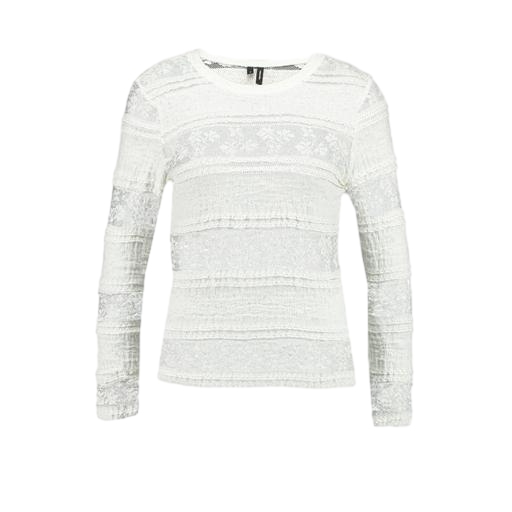
long sleeve lace, long-sleeve t-shirt only macy, white lacy long sleeve, white background